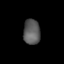
Tissue: lung
Cell type: Epithelial cells
Senescence score: 0.2141
Nuclear area (px): 415
Mean DAPI intensity: 91.087